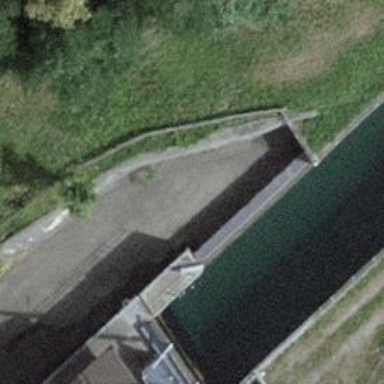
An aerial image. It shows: Canal.